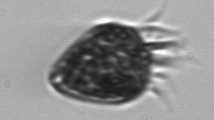
Label: Ciliophora